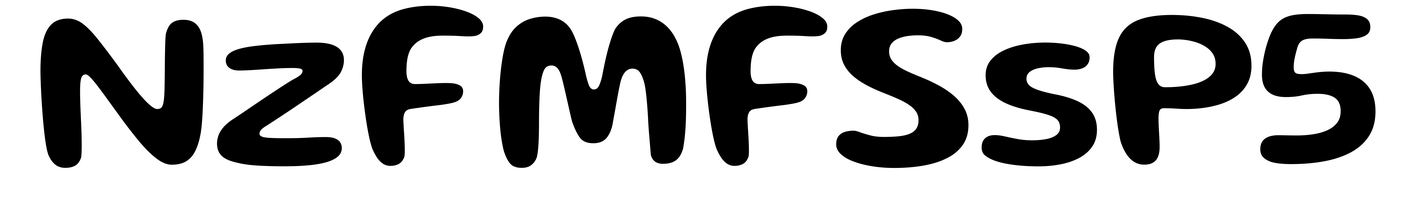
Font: Gluten_Medium